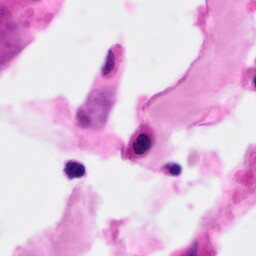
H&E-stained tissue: Pancreatic